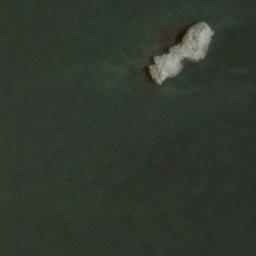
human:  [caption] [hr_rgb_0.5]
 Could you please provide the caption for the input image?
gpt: The islands are not large .

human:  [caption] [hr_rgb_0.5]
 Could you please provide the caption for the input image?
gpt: The island is surrounded by water .

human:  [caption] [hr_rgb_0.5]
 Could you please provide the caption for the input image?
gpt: Irregularly shaped white island surrounded by turquoise waters .

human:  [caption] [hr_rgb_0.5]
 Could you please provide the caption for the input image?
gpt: The stone island is surrounded by deep green waters .

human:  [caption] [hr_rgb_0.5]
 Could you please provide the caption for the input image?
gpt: The white island is on a deep blue sea .